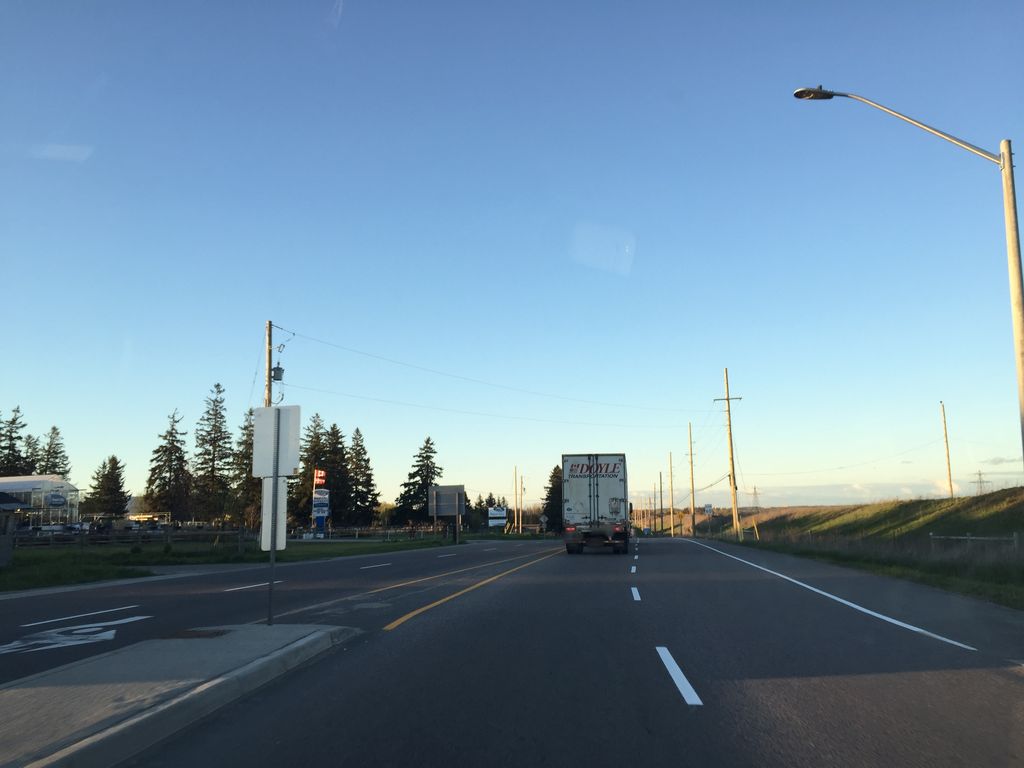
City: kitchener-waterloo